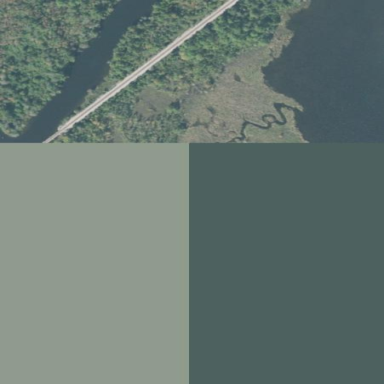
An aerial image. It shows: Swamp in wetland area.